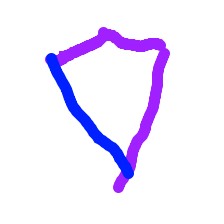
Shape: kite